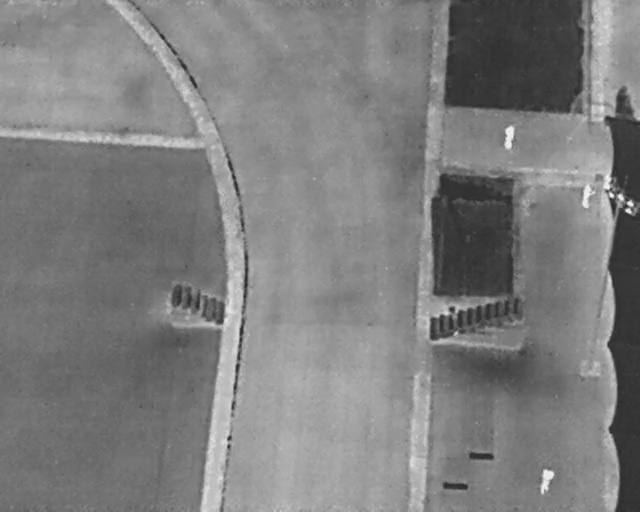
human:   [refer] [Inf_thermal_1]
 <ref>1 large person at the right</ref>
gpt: <box>[[89, 36, 94, 40, 2]]</box>